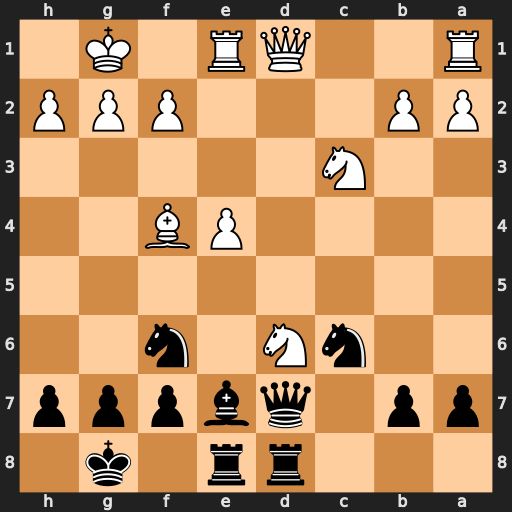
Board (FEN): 3rr1k1/pp1qbppp/2nN1n2/8/4PB2/2N5/PP3PPP/R2QR1K1
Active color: b
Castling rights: -
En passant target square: -
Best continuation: Bxd6 Qxd6 Qxd6 Bxd6 Rxd6